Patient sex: F
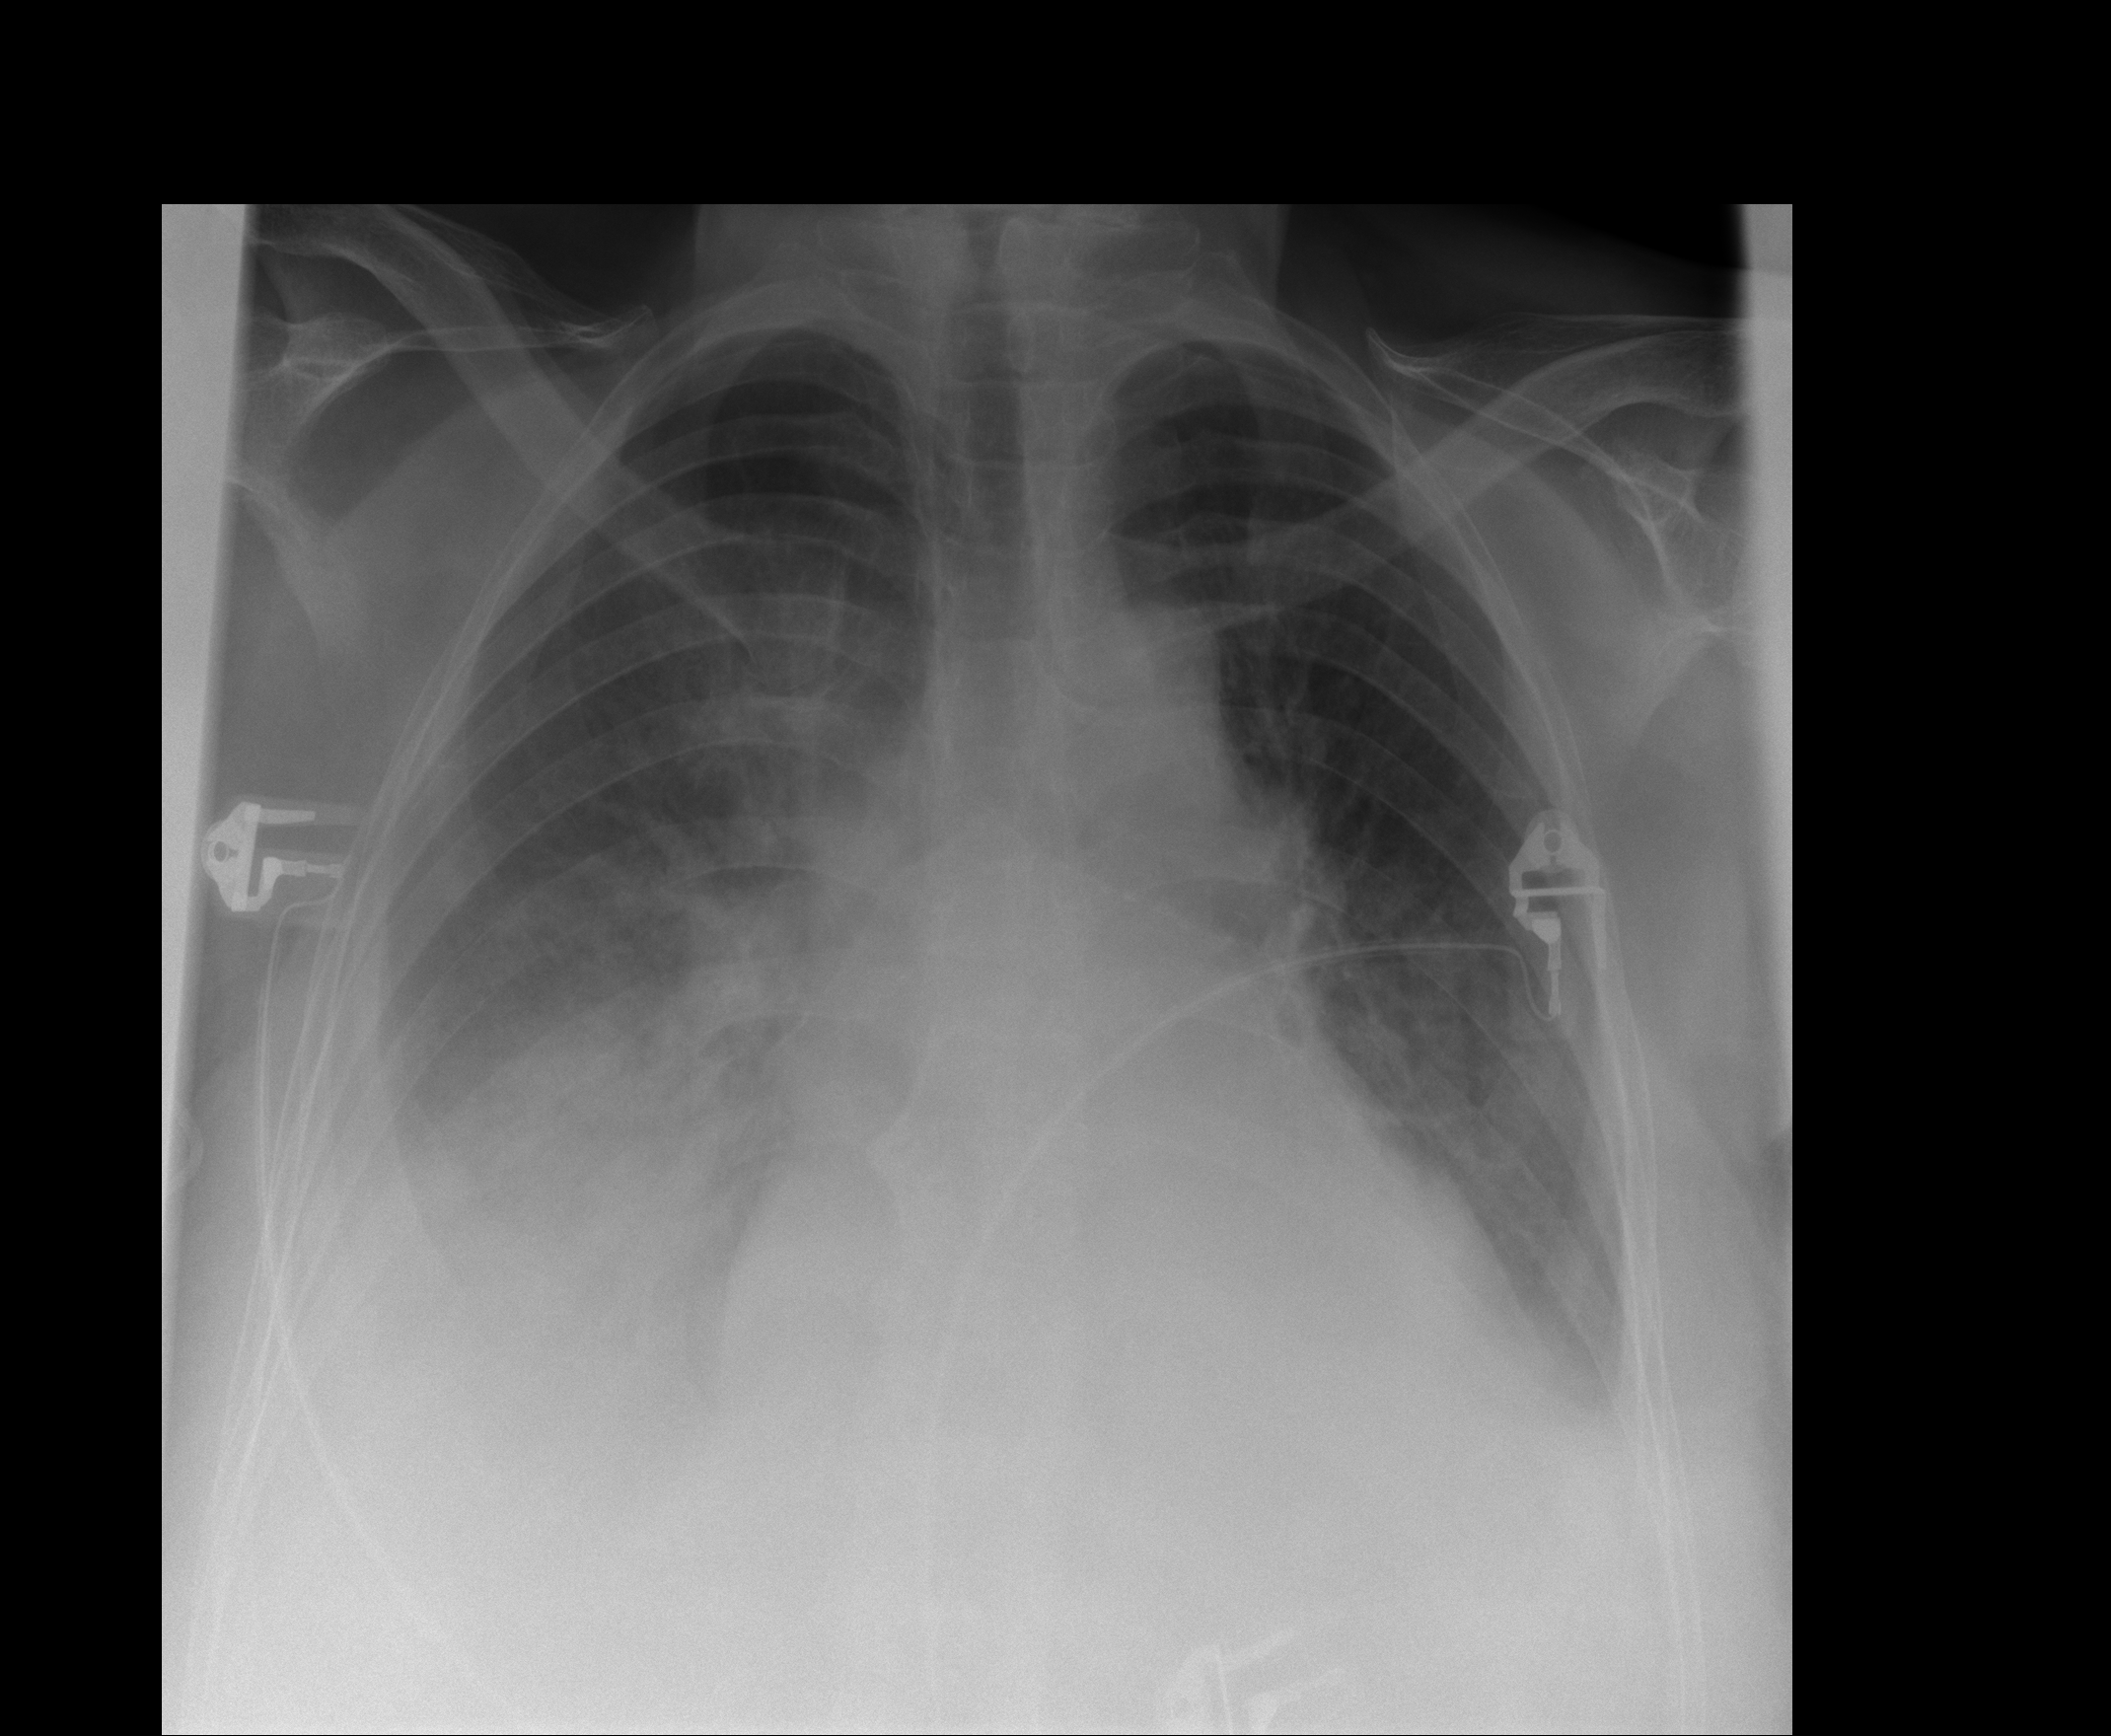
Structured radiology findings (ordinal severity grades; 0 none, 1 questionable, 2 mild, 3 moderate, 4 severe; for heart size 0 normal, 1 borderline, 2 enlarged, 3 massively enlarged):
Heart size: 2
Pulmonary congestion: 3
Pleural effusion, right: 3
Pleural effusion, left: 2
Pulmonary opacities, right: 1
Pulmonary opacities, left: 0
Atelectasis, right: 2
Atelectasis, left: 2